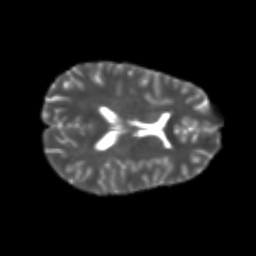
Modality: T2w
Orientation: axial
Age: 22
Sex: female
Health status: healthy
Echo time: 0.074 s